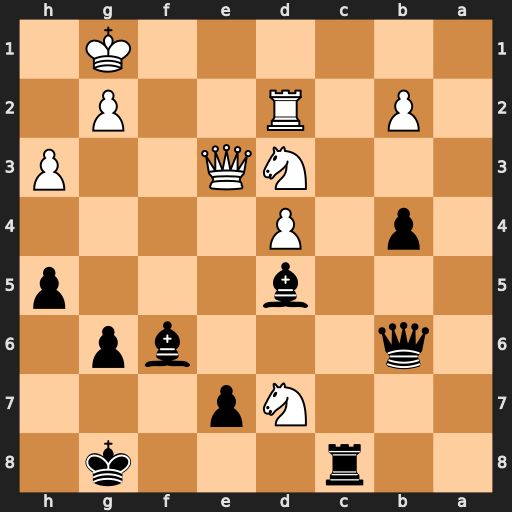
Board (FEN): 2r3k1/3Np3/1q3bp1/3b3p/1p1P4/3NQ2P/1P1R2P1/6K1
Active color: b
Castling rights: -
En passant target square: -
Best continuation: Bxd4 Nxb6 Bxe3+